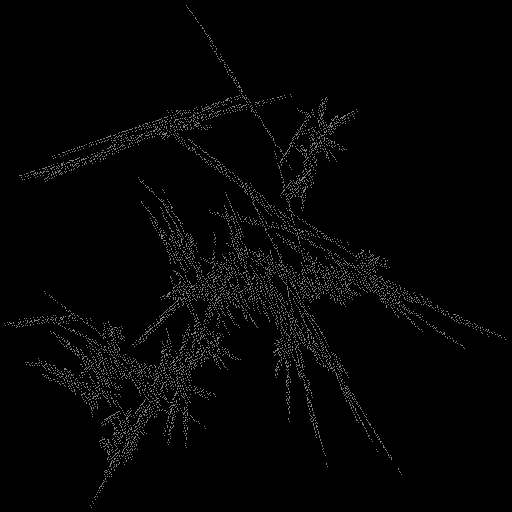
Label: groundpine